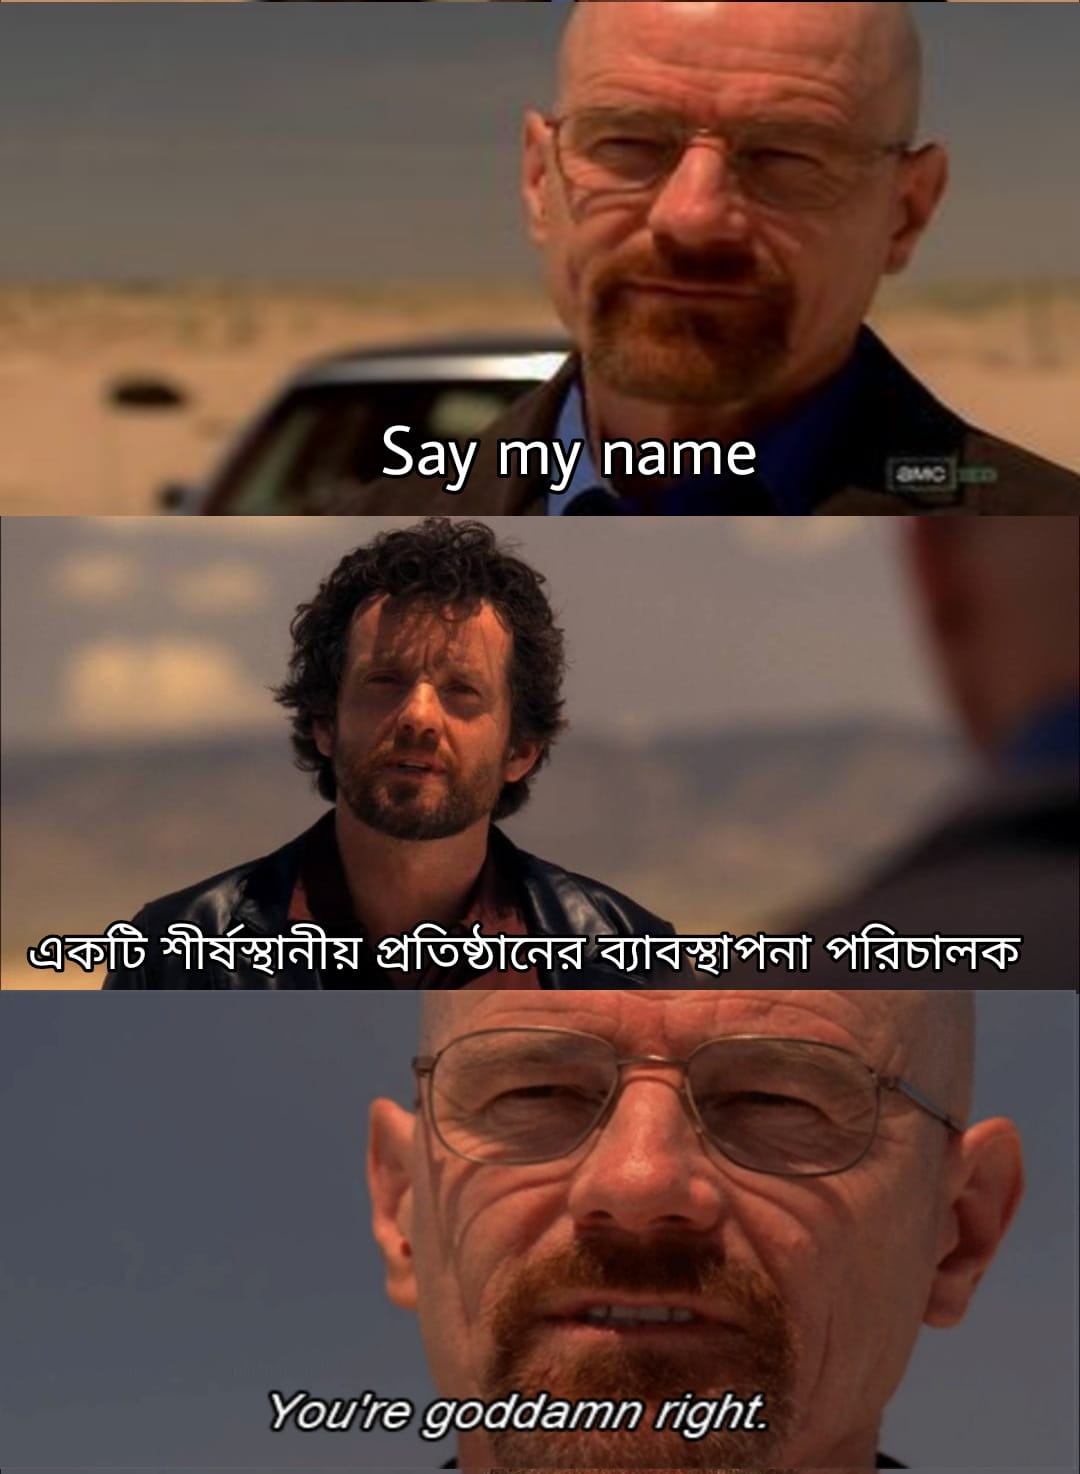
Caption: Say my name   একটি শীর্ষস্থানীয় প্রতিষ্ঠানের ব্যাবস্থাপনা পরিচালক      You're goddamn right.
Label: hate